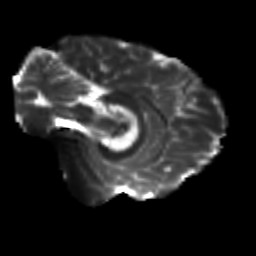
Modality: T2w
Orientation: sagittal
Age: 20
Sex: female
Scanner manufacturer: siemens
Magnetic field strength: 3 T
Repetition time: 3.5 s
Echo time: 0.125 s